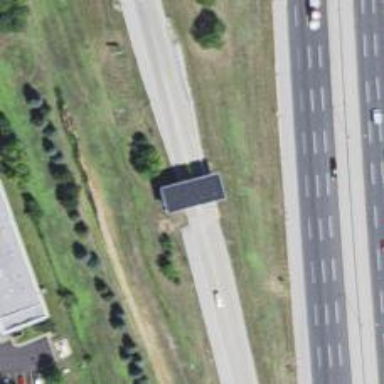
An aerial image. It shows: Toll gantry on the road.